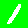
Digit: 1